Question: What is the value of the measurement in the image?
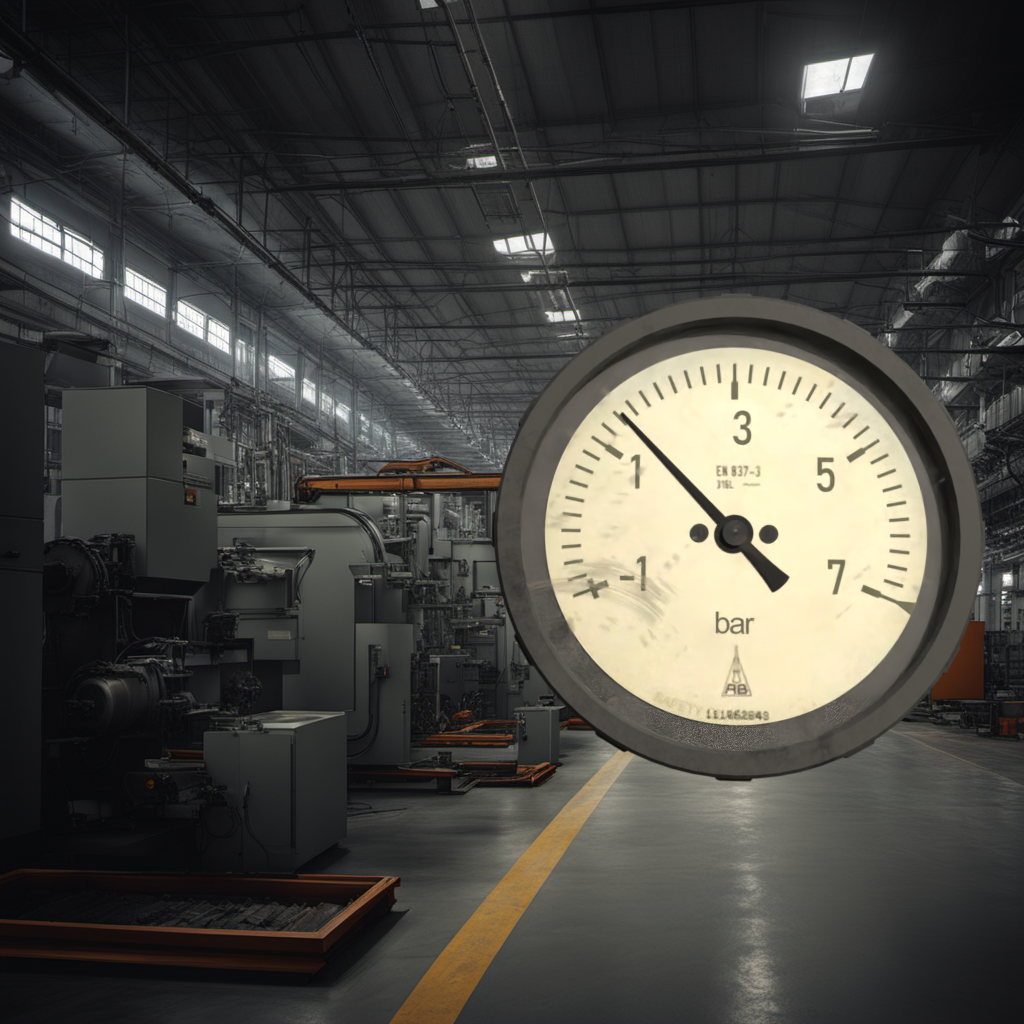
Answer: The result is 1.48
Question: What is the value range of this measurement?
Answer: The range is from -1 to 7
Question: What is the minimum and maximum reading range of this measurement?
Answer: The minimum value is -1 and the maximum value is 7